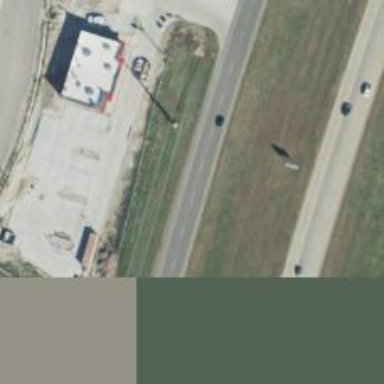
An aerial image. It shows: Secondary road with frontage road alongside.